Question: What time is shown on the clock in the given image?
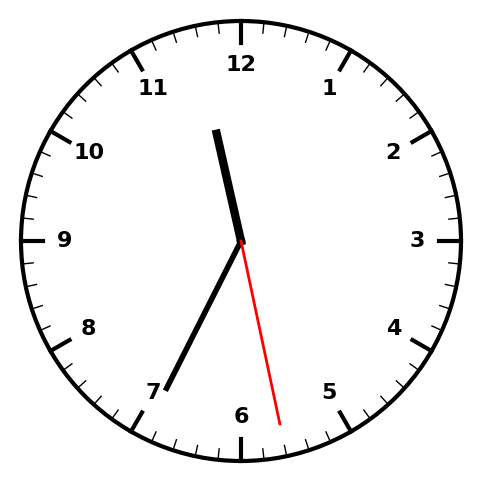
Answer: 11:34:28